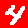
Digit: 4